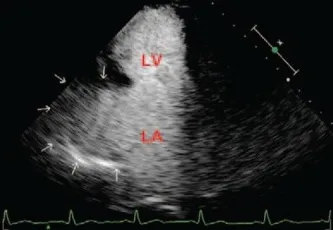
Contrast echocardiograms. 4-chamber. Views confirming this mass (arrow) communicating to the LA. LA = left atrium, LV = left ventricle, RA = right atrium, RV = right ventricle.
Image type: radiology (ultrasound)